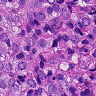
Metastatic tissue present: yes